Question: I want to put a big text into a smal div, and but just .
For exemple the orginal Div's dimension are

Thanks you
I've tried a lot of ways but didn't works
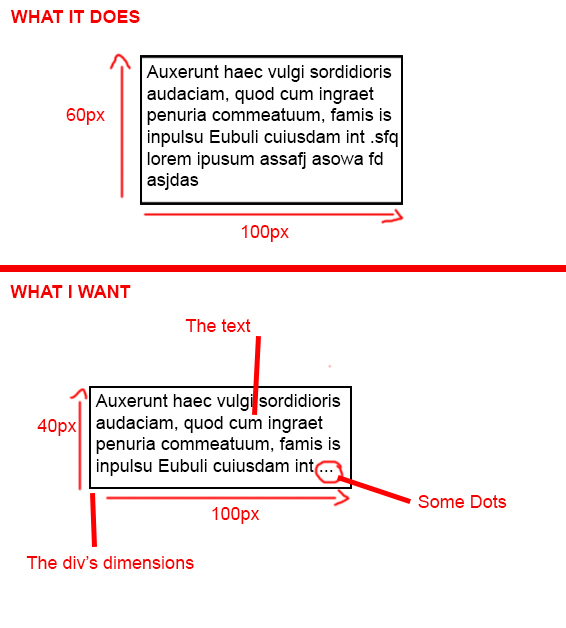
Answer: use jquery 'dotdotdot' plugin to achieve this for multi lines. If it is for single line then it can be easily done with CSS alone.
'''
$("div").dotdotdot()
'''
<URL>
Here is the <URL> for dotdotdot plugin